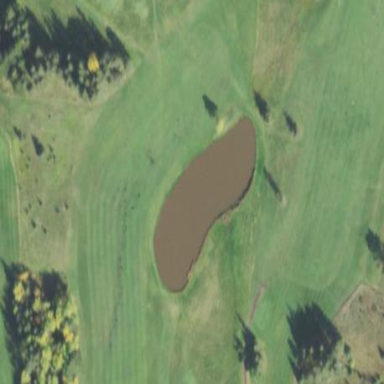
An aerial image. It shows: Picturesque scene of golf course with lateral water hazard.